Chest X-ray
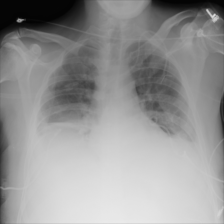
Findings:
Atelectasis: negative
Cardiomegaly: negative
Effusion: negative
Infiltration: negative
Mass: negative
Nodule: negative
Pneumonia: negative
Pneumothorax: negative
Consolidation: positive
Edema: negative
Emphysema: negative
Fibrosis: negative
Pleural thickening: negative
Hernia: negative